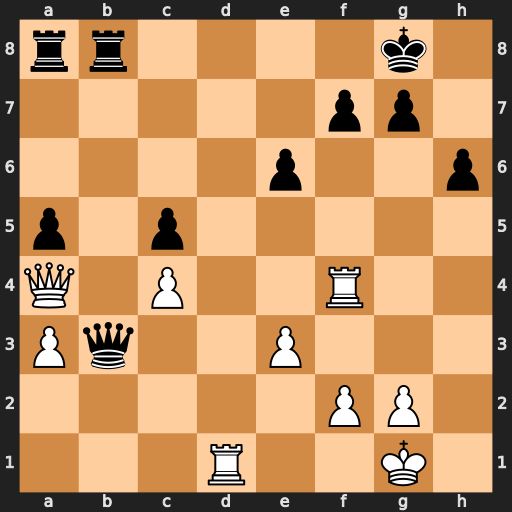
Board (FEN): rr4k1/5pp1/4p2p/p1p5/Q1P2R2/Pq2P3/5PP1/3R2K1
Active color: w
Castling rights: -
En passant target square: -
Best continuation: Rd8+ Rxd8 Qxb3